Question: By setting 'overflow: scroll' on an element, I can get scroll function working in a Windows 8 Javascript App.
I noticed that there are 2 types of scrollbars, see the image below.

When hovering the element, the scrollbar on the right side of the image appears. After a few seconds it'll disappear. At this point, if I choose to scroll using mouse wheel or gesture, the scrollbar on the left side will appear.
Is it possible to control scrolling behavior, so that only the left kind appears?
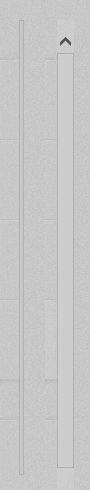
Answer: No. This is determined by the OS depending on whether you are using touch input or mouse/keyboard input.
Per comment: See "the scroll control" <URL>.